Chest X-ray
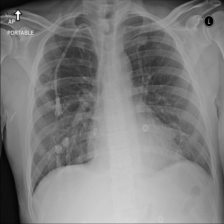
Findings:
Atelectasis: negative
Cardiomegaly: negative
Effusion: negative
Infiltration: negative
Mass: negative
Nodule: negative
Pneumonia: negative
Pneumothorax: negative
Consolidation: negative
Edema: negative
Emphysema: negative
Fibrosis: negative
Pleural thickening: negative
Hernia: negative